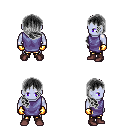
a pixel art fantasy rpg character, male body template, dark elf, purple skin, chain tabard jacket, gold greaves, gray right-swept hairstyle, gold gloves, maroon shoes, four views (front, back, left, right), 2x2 character sprite sheet, small pixel art, hard edges, no anti-aliasing